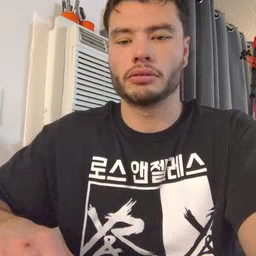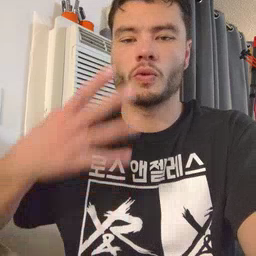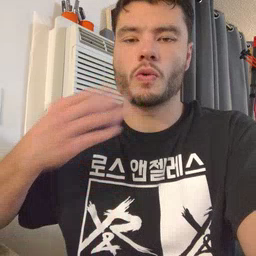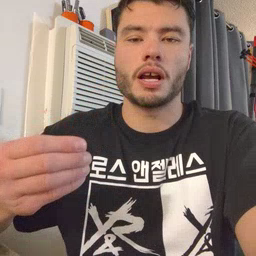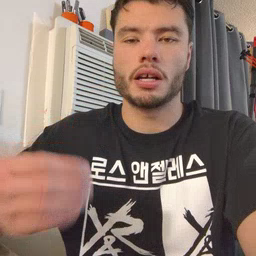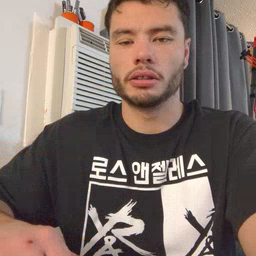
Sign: wet